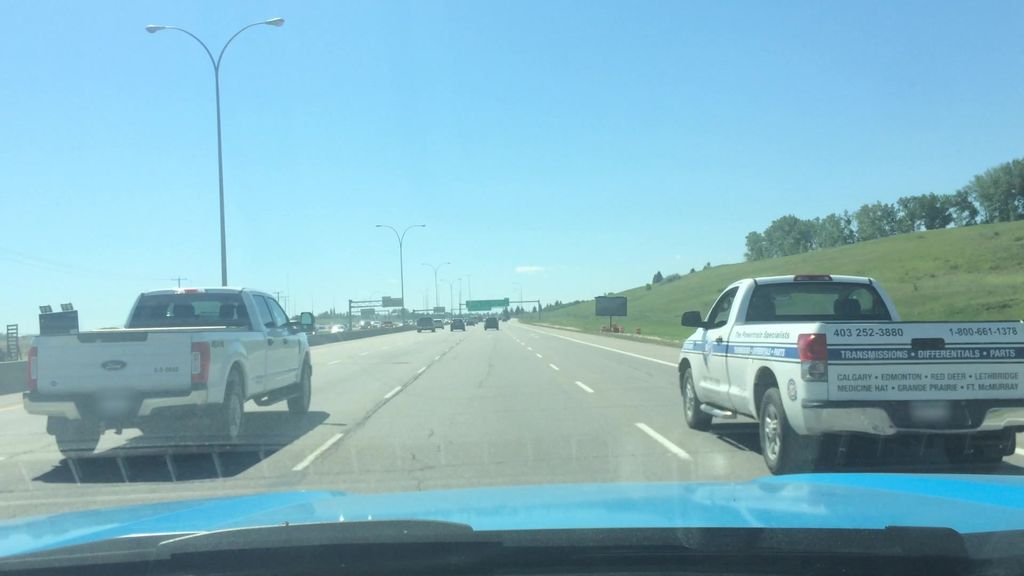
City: calgary